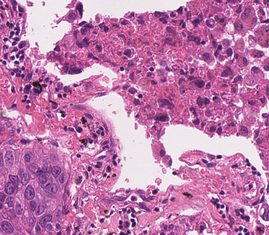
Tumor epithelial tissue: yes
Tumor-associated stroma tissue: yes
Normal tissue: no